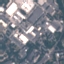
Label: Industrial